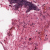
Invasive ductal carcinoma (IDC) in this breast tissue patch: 0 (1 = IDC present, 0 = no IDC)